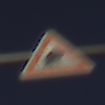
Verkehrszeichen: UnzureichendesLichtraumprofil
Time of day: MorningAfternoon
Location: Outdoor (RoadRail)
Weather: PartlyCloudy
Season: NotSpecified
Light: Natural